Question: When I open up my android studio, I do not see the image of any device in design view. Rather, an error shows up. I know there should be a device where we can do some drag and drop for GUI. How can this rendering problem be fixed?

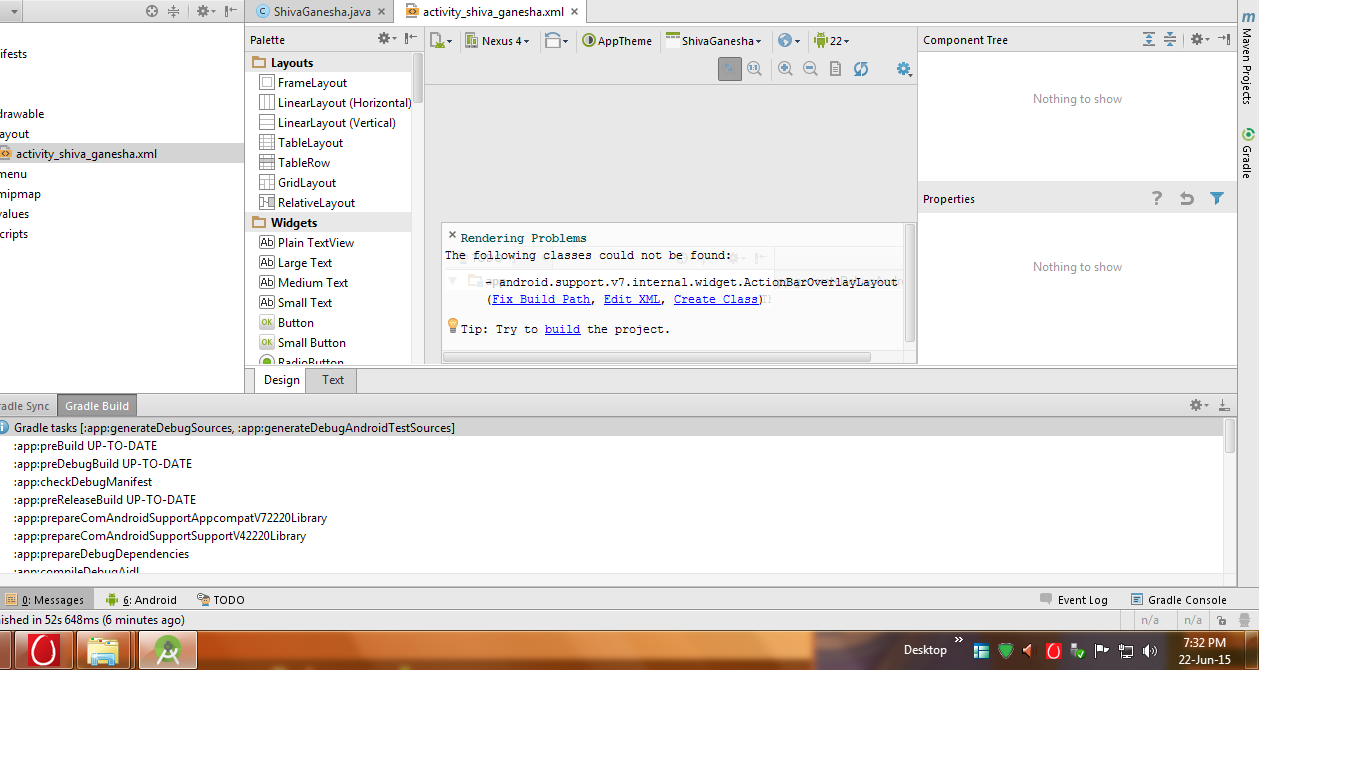
Answer: You need to change the Theme. There's the AppTheme tab if you can find. Change it to something other. Many other themes are available and will have different design schemes. Choose from them. The issue will be gone